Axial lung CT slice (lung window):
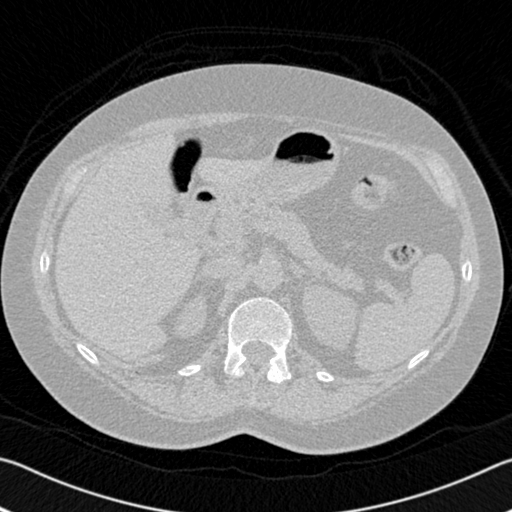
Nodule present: no